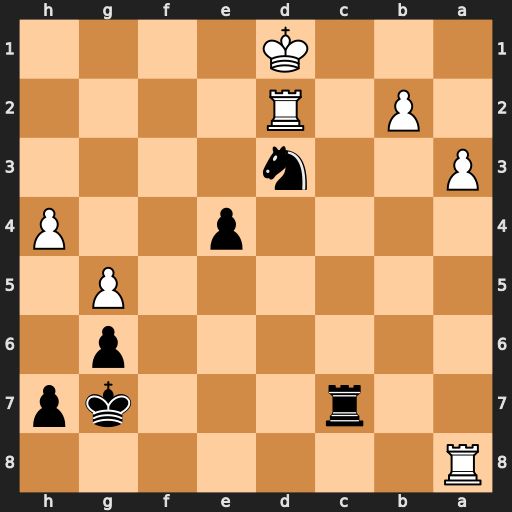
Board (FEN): R7/2r3kp/6p1/6P1/4p2P/P2n4/1P1R4/3K4
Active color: b
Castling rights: -
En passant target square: -
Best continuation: Rc1+ Ke2 Re1#